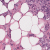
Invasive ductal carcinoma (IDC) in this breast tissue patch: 1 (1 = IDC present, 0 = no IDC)